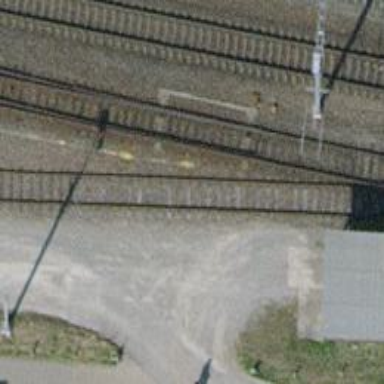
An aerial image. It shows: Railway switch.